Current action and preconditions to check: trajectory_clear

Your task: For each precondition in the list above, predict whether it will hold at this action.

Consider the current scene as observed from the mobile robot's camera, and analyze the predicted future states of all dynamic agents (e.g., people, animals, vehicles, or any moving entities) within the NEXT SECOND.

IMPORTANT: Only answer "very likely" if you are absolutely certain—based on strong, clear evidence—that a dynamic agent will violate the precondition in the predicted future state. Do NOT answer "very likely" for unlikely, ambiguous, or low-probability risks.

Ask yourself for each precondition: Is there a high probability, with clear and convincing evidence, that the predicted future states of any dynamic agent will interfere with the predicted future state of the currently executing action within the NEXT SECOND, causing that precondition to fail?

Assess the risk level based on these predictions. Use "likely" or "very likely" if motions create a clear risk of interference.

Use "neutral" or "improbable" if agents are nearby but their predicted paths are clearly diverging or non-conflicting.

Failure Risk Categories: "very improbable", "improbable", "neutral", "likely", "very likely"

Answer Format: Output ONLY the probability_of_failure value from these categories: "very improbable", "improbable", "neutral", "likely", "very likely"

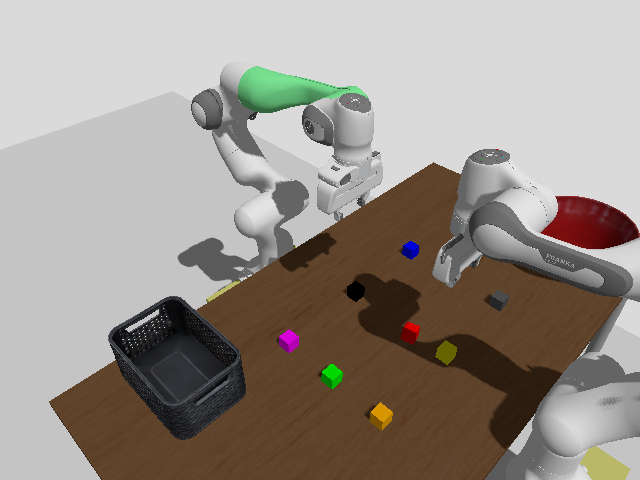

Answer: very improbable